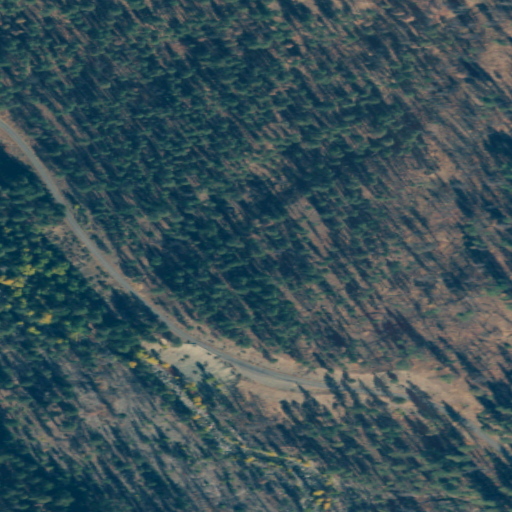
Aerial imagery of valley in Washington named Petes Canyon containing evergreen forest, grassland, medium intensity development, shrub, woody wetlands, low intensity development, and open development